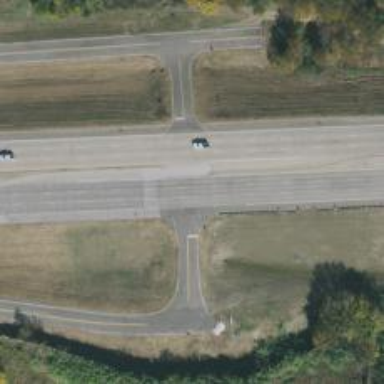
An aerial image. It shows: Primary highway.